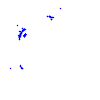
Particle: pion